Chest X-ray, PA view. Patient: 33 years old, sex M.
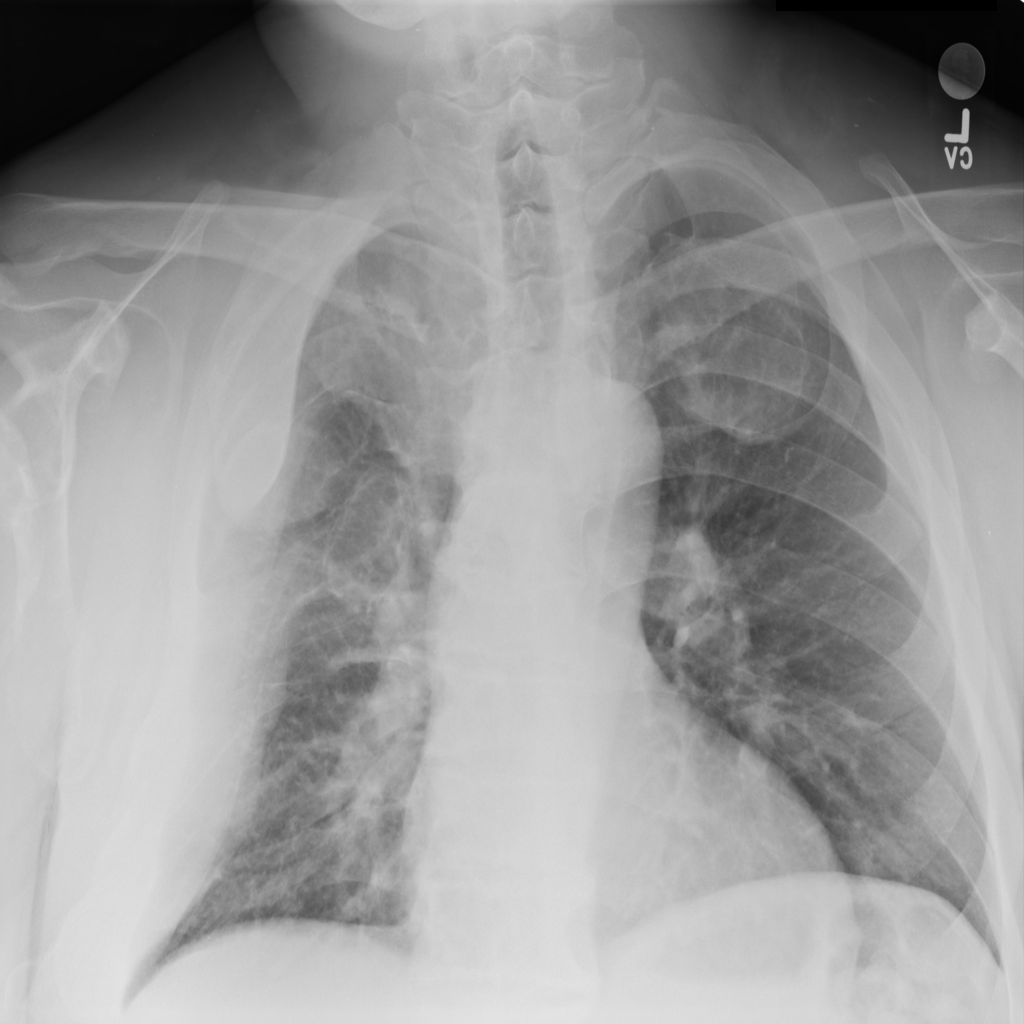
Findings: Mass